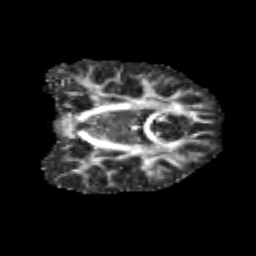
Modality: FA
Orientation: coronal
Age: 12
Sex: female
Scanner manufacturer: siemens
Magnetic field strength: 3 T
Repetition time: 3.8 s
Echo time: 0.07 s